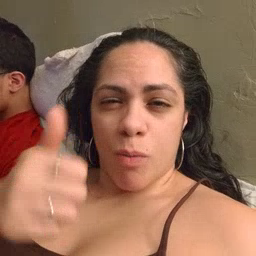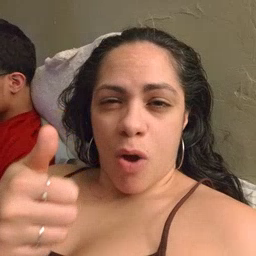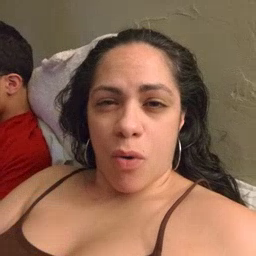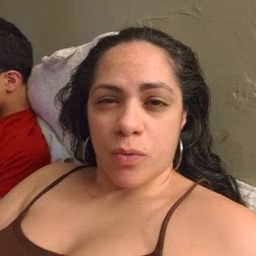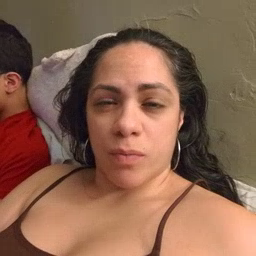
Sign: tomorrow